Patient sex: M
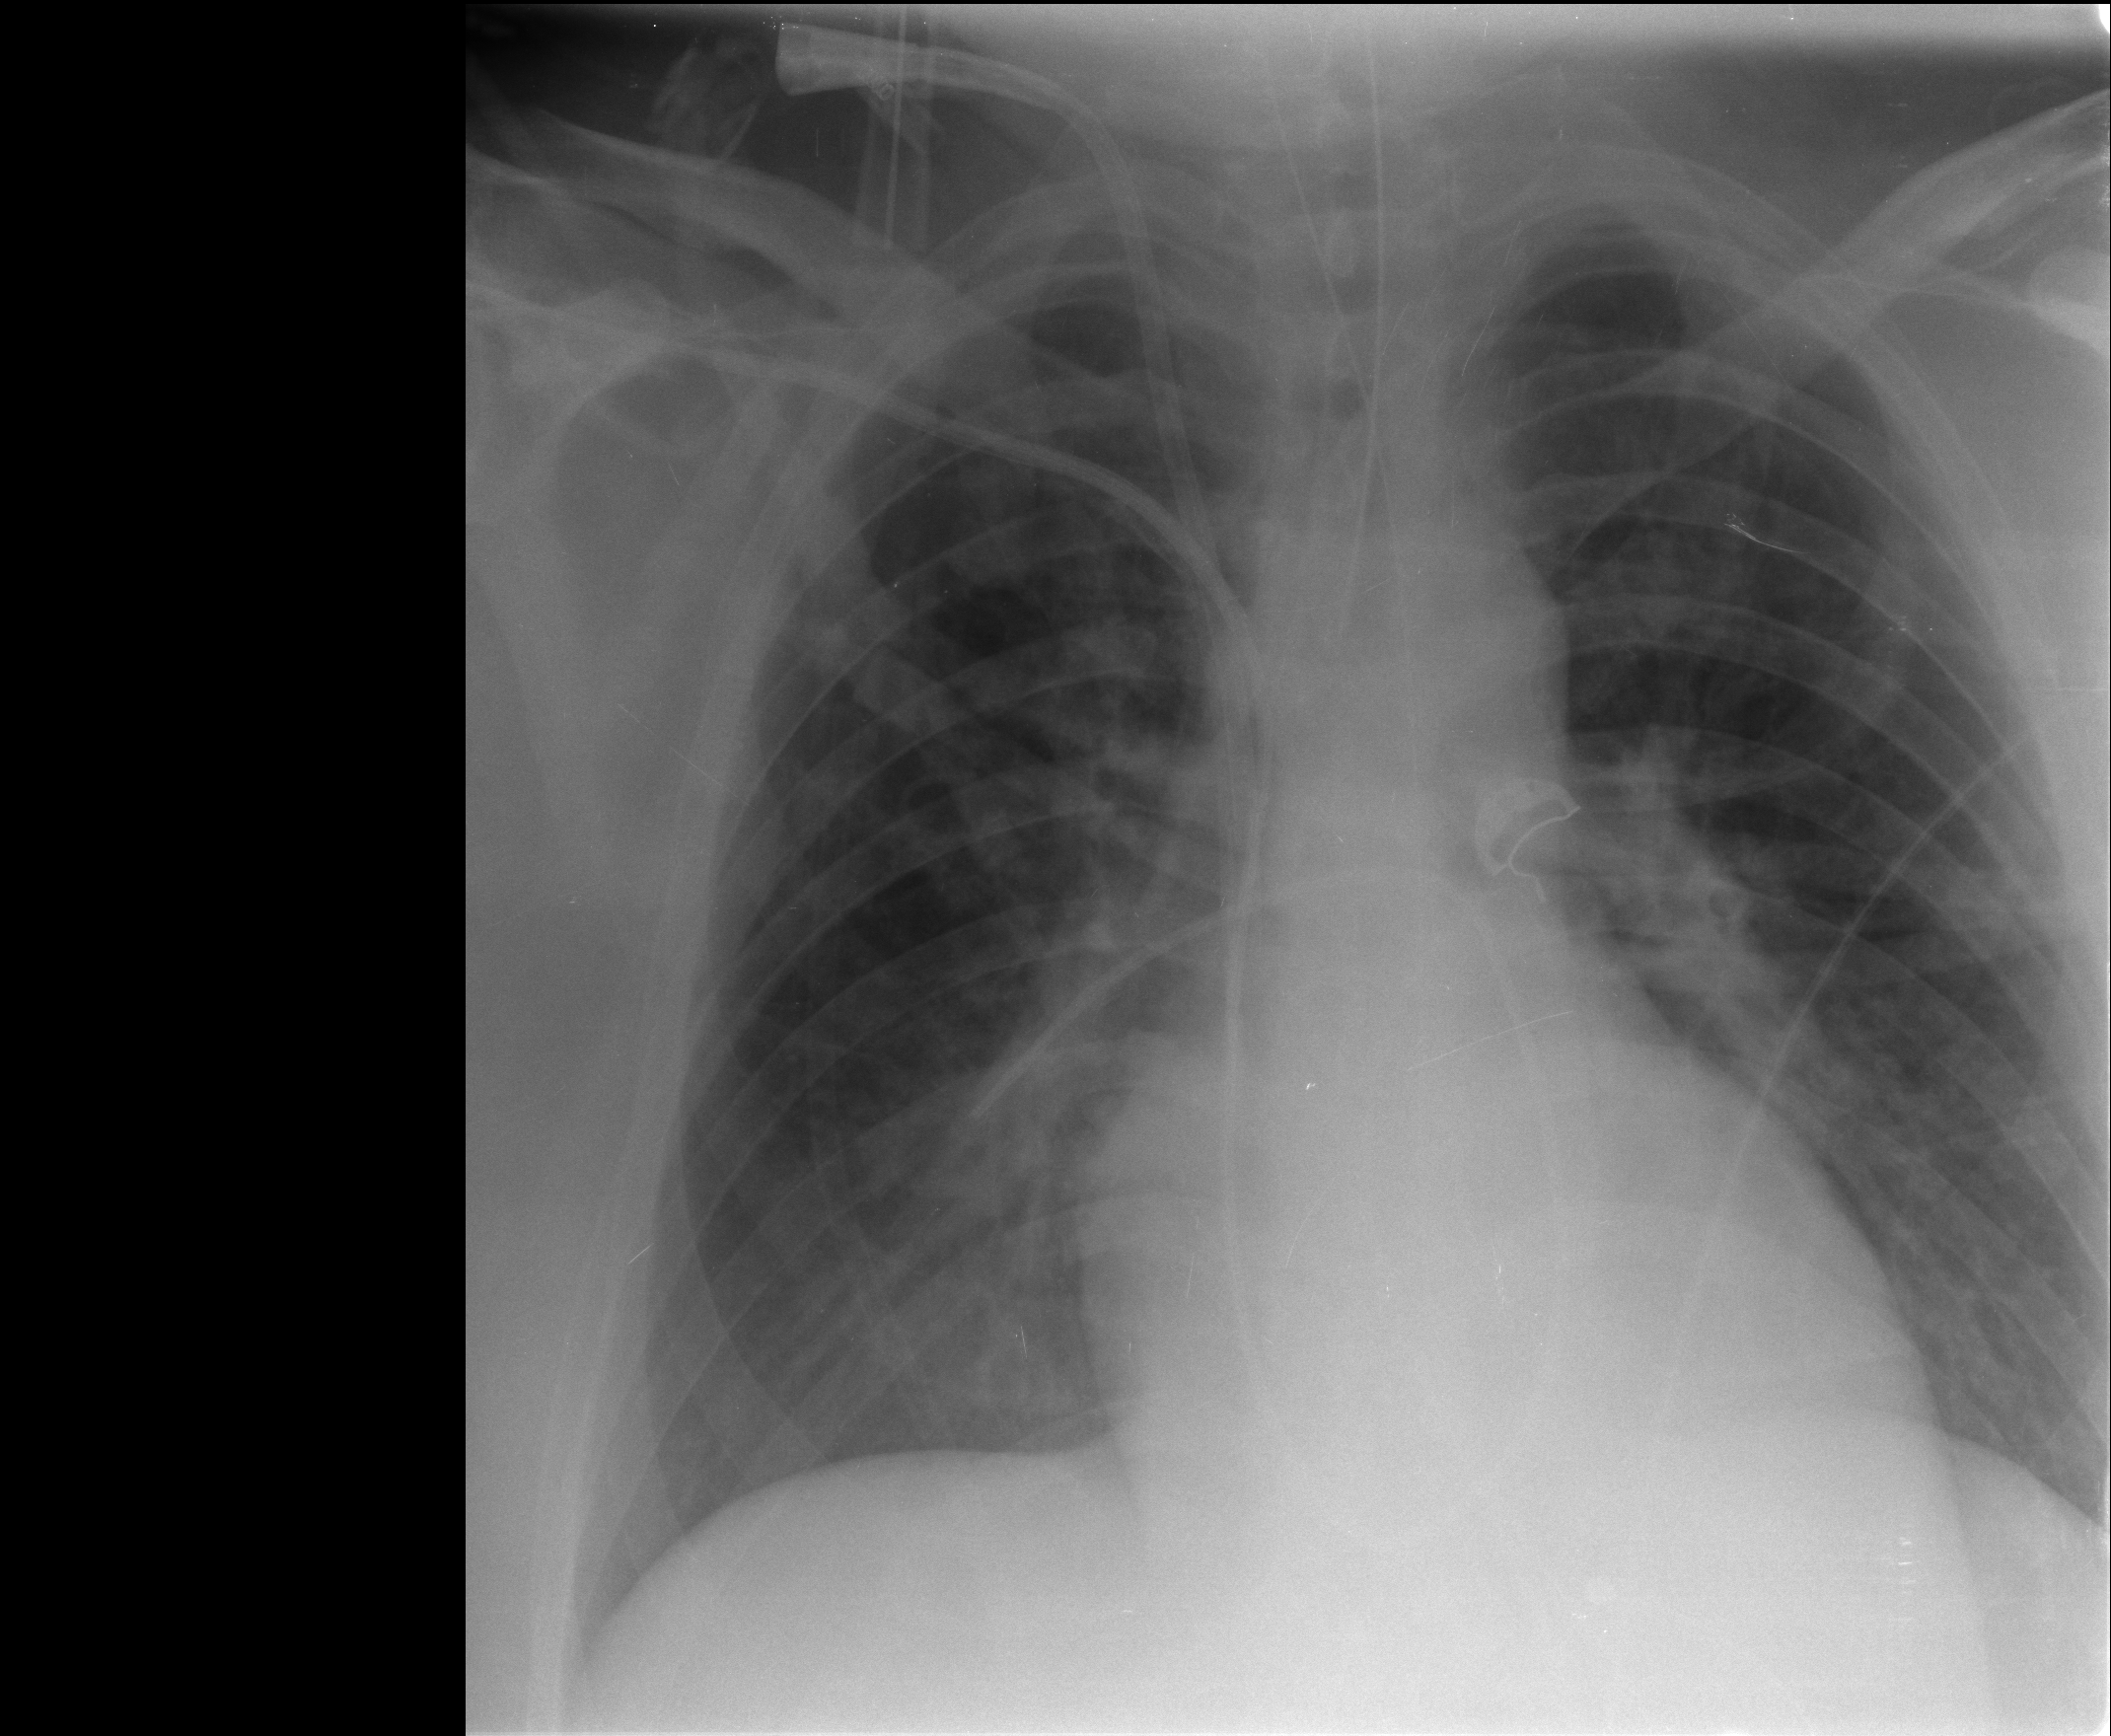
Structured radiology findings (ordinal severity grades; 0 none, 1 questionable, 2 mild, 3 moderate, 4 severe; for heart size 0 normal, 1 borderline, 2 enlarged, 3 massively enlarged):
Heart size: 0
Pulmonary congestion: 2
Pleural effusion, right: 0
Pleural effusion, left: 1
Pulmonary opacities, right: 0
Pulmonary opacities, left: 0
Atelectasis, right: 2
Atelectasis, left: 0